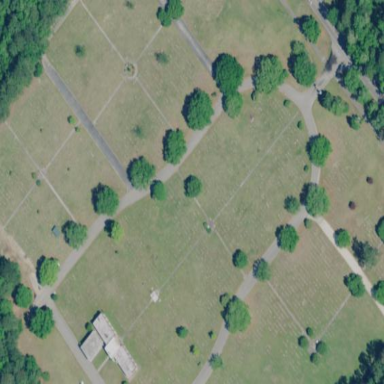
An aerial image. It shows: Cemetery.